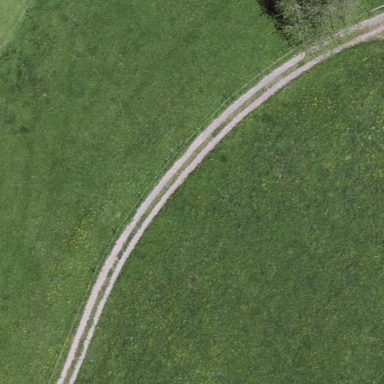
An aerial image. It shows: Beautiful meadow.